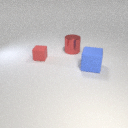
large blue rubber cube to the right of small red rubber cube